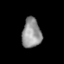
Tissue: lung
Cell type: Epithelial cells
Senescence score: 0.2279
Nuclear area (px): 555
Mean DAPI intensity: 147.557